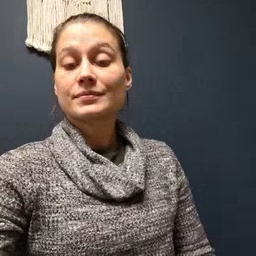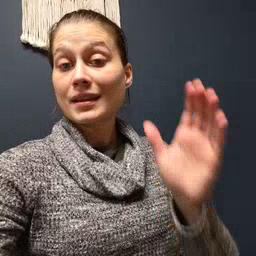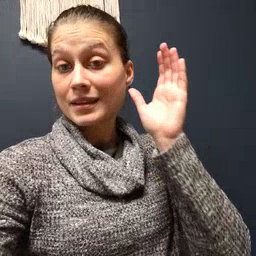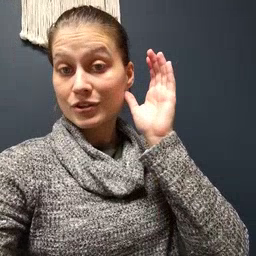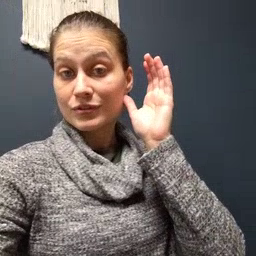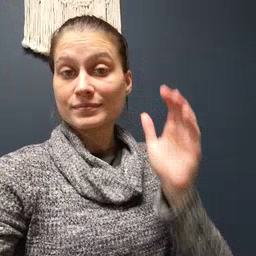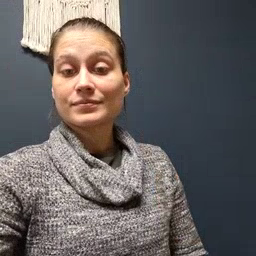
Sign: hear